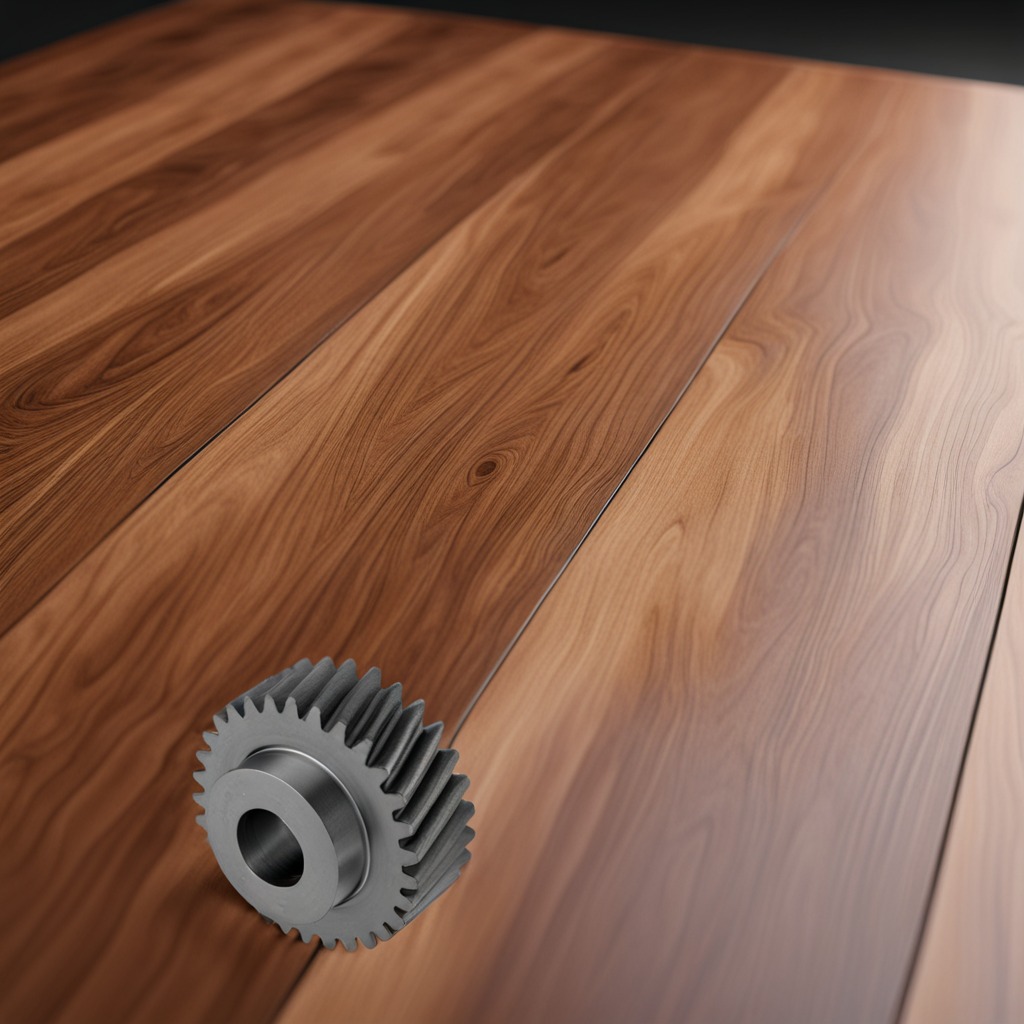
A steel gear with teeth is lying on a wooden table.